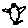
Label: bird